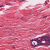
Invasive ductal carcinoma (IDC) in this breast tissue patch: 0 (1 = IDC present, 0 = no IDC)